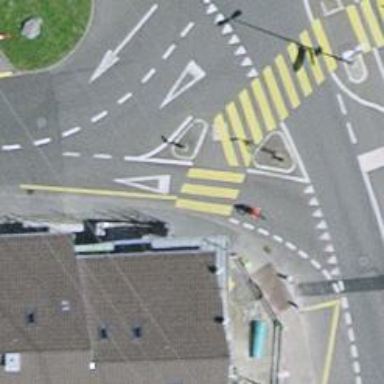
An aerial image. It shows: Zebra crossing with clear markings.